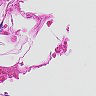
Metastatic tissue present: no